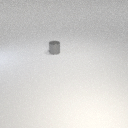
small gray metal cylinder